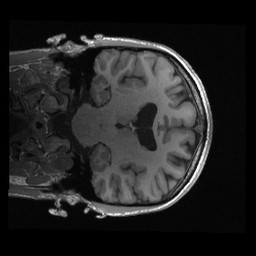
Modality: T1w
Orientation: coronal
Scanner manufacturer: siemens
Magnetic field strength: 3 T
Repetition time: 2.3 s
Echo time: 0.00285 s